Field crop: maize
Growth stage: 2
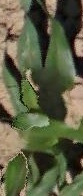
Species: maize